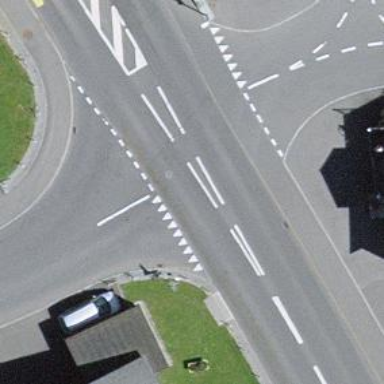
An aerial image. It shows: Road with "give way" sign.